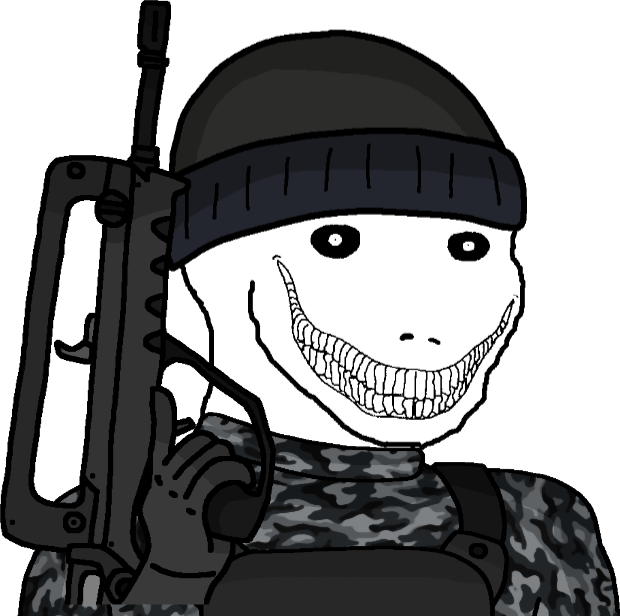
Label: 5_Oomer